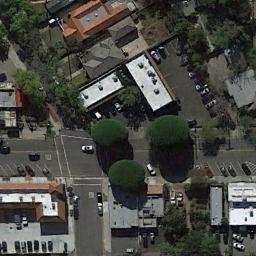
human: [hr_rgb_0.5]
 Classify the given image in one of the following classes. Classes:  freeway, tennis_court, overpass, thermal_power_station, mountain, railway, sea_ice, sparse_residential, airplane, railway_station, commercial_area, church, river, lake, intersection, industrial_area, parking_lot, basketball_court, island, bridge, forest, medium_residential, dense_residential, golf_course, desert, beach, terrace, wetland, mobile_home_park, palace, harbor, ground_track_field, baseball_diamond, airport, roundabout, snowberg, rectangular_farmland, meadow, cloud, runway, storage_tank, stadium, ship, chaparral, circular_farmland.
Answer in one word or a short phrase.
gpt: intersection